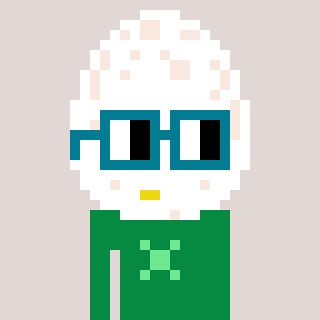
a pixel art character with square dark green glasses, a egg-shaped head and a green-colored body on a warm background